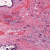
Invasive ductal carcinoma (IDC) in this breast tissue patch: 1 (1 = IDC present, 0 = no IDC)